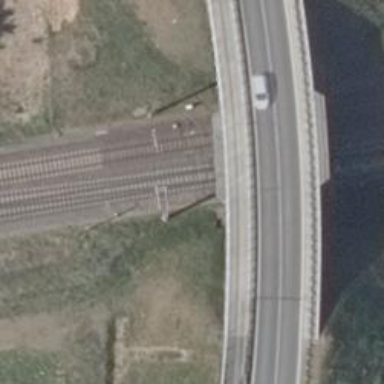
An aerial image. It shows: Secondary road crossing bridge with asphalt surface.